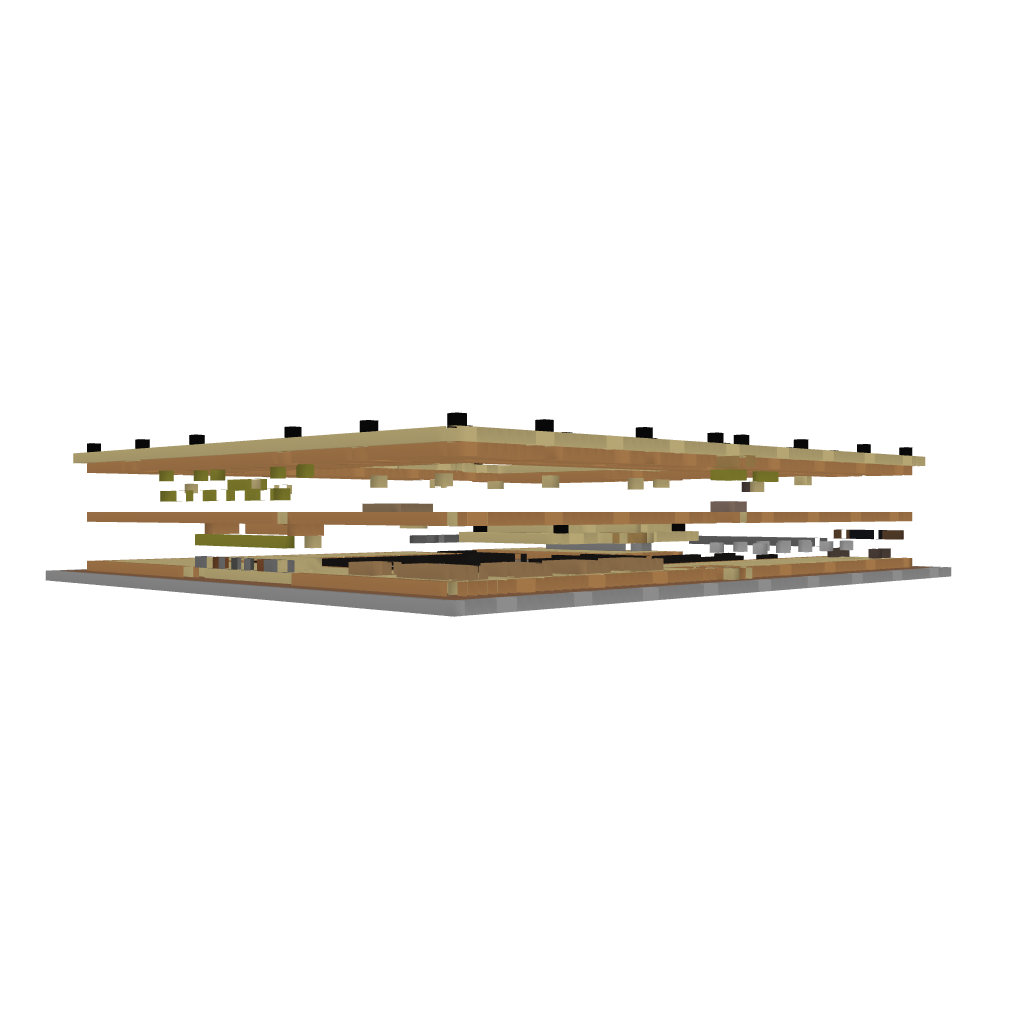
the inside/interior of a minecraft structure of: Modern Mansion